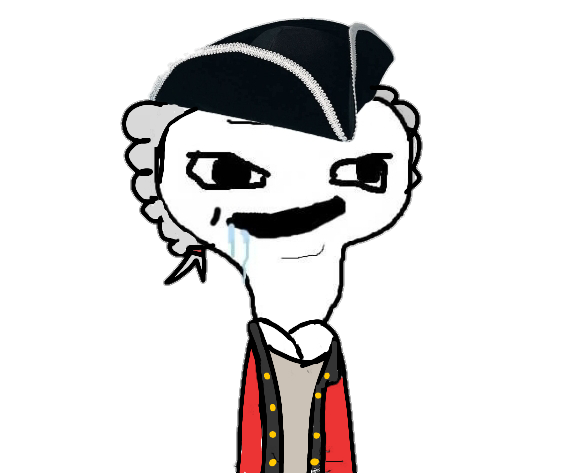
Label: 5_Brainlet